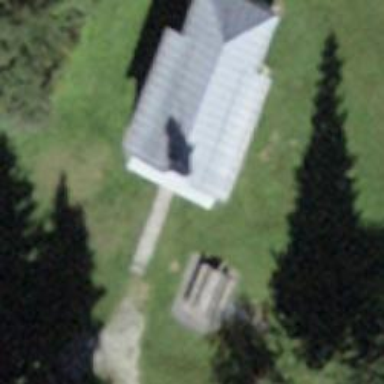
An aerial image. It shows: Picnic table located in leisure land area.